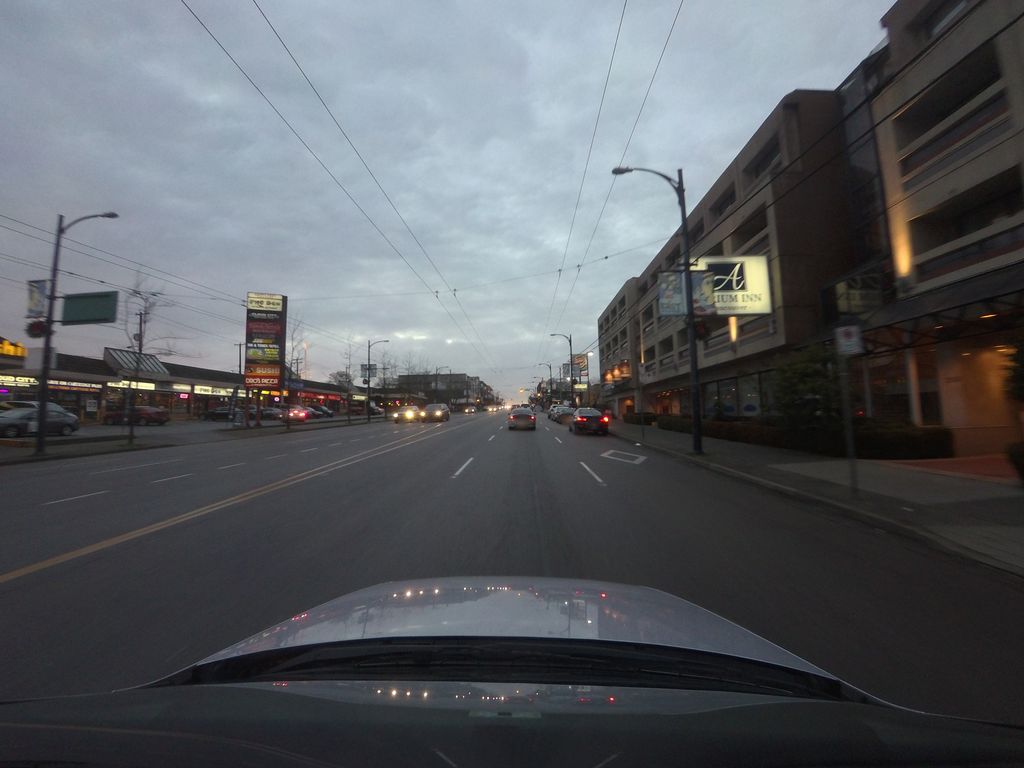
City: vancouver